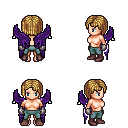
a pixel art fantasy rpg character, female body template, human, light skin, purple wings, teal pants, blonde pageboy hairstyle, metal gloves, maroon shoes, four views (front, back, left, right), 2x2 character sprite sheet, small pixel art, hard edges, no anti-aliasing